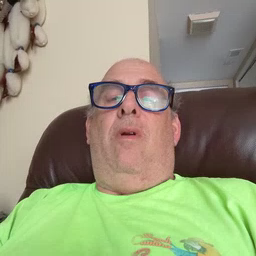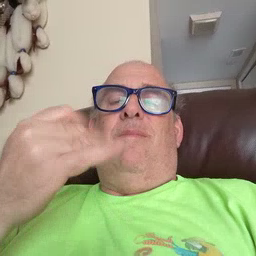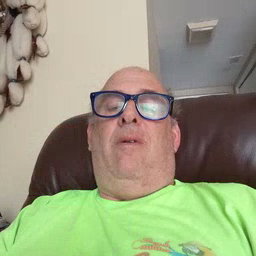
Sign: many